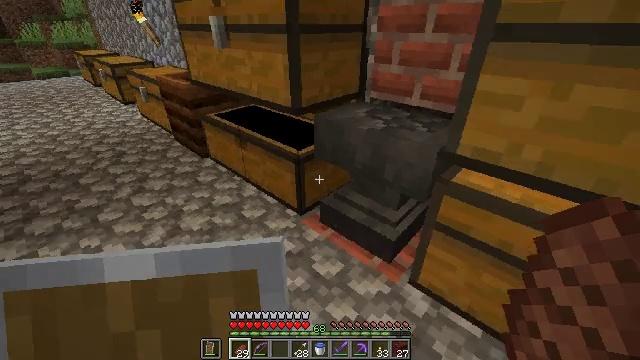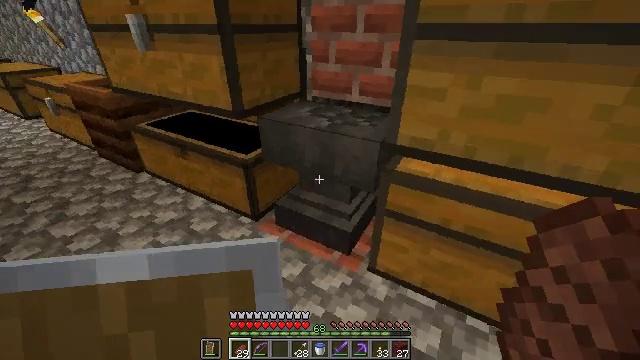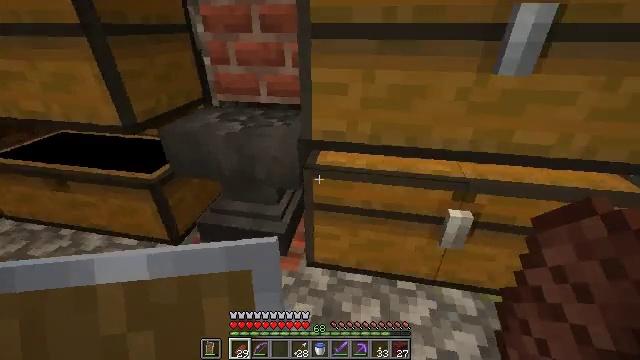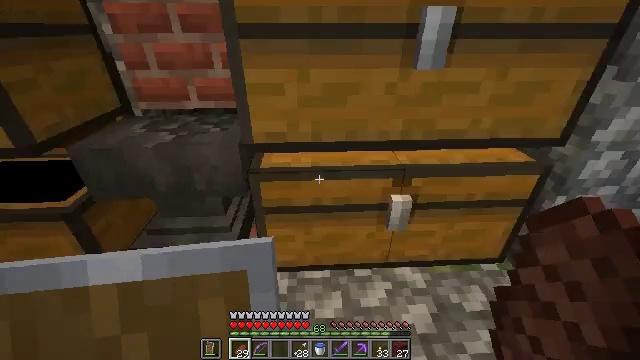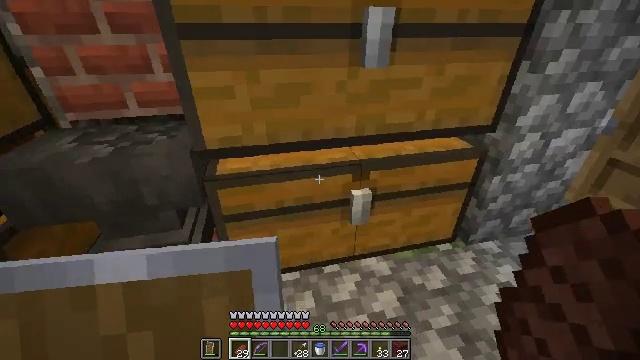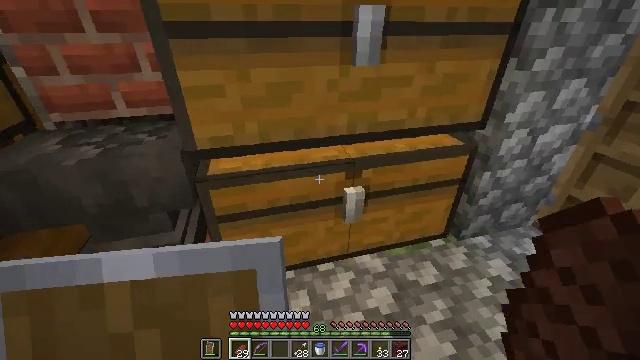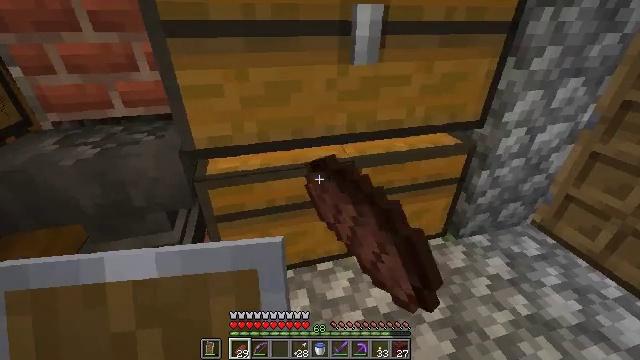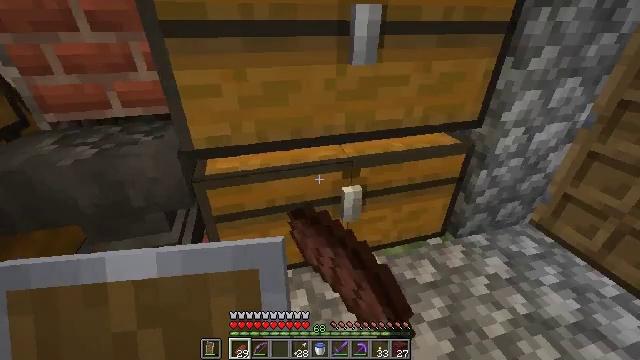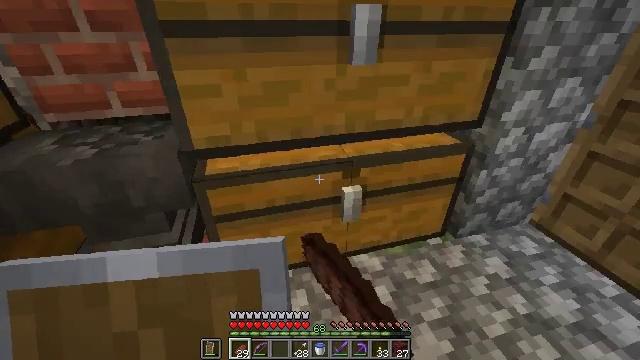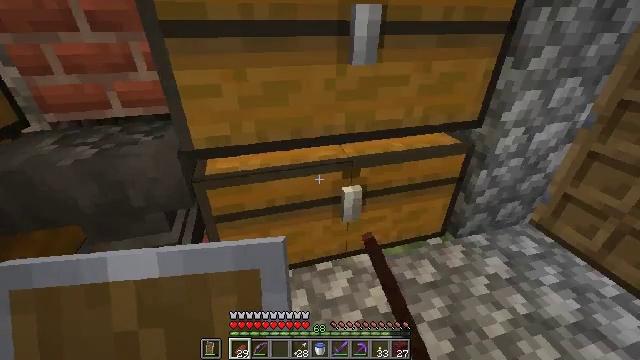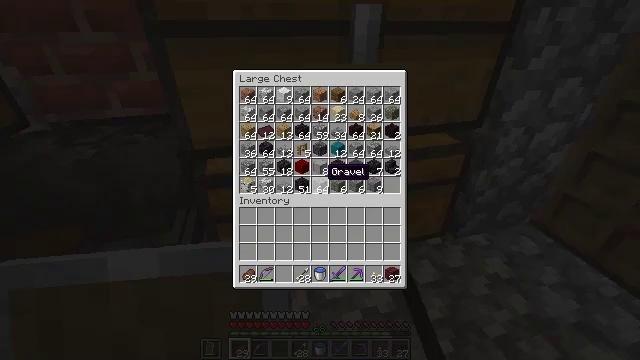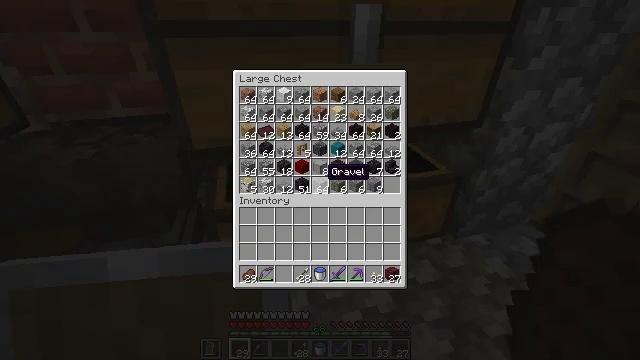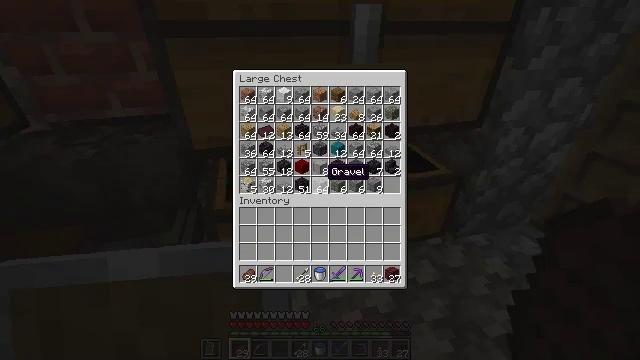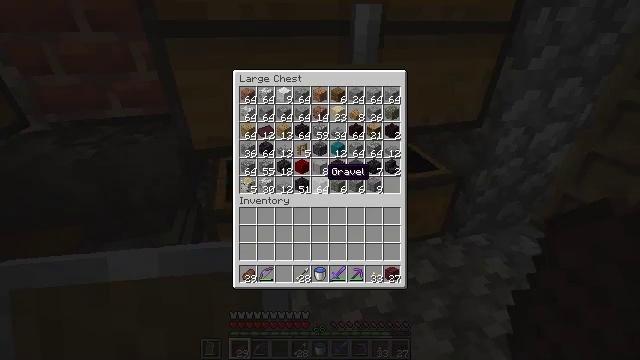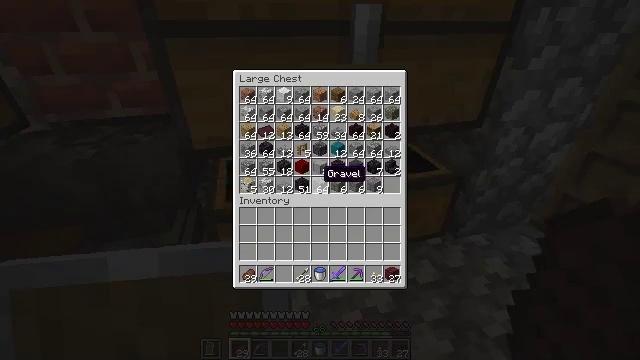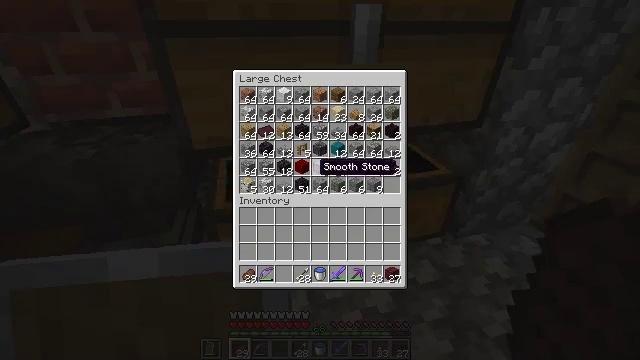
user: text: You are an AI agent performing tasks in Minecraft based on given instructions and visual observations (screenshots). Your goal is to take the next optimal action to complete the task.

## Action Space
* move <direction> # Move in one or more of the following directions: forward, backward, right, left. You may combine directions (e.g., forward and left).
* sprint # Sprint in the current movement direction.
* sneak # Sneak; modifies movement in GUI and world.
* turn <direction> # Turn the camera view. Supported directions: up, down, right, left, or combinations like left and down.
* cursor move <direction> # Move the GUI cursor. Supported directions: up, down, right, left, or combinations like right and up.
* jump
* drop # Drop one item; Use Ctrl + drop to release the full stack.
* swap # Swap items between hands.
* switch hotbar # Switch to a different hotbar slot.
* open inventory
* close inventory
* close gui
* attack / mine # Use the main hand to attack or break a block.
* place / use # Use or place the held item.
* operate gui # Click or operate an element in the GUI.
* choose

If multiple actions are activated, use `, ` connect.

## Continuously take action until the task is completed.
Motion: motion action
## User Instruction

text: Mine the pumpkin from the ground.
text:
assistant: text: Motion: turn right
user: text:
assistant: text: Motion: turn right
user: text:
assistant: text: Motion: turn right
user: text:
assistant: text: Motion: turn right
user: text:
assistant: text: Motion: turn right, use / place
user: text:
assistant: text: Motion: use / place
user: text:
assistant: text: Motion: use / place
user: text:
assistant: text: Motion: use / place
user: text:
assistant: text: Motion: no_op
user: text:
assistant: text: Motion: no_op
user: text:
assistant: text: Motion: no_op
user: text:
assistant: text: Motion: no_op
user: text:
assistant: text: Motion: no_op
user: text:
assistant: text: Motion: no_op
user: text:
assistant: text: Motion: turn up
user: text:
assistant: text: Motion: no_op
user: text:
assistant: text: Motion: no_op
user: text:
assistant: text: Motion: no_op
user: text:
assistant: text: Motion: no_op
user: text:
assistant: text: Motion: close inventory
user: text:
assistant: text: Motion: close inventory
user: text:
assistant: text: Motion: turn right and up, close inventory
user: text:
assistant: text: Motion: turn up
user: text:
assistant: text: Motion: turn up
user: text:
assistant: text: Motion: turn up
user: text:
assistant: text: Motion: use / place
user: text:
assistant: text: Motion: use / place
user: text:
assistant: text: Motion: no_op
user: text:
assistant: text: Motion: no_op
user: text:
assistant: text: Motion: no_op